Interaction volume radius: 5 \u00c5
Interaction volume height: 10 \u00c5
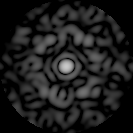
Disorder parameter: 0.774